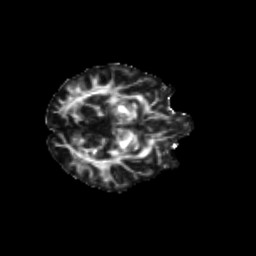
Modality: FA
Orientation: axial
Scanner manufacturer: siemens
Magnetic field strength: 3 T
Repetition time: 9.2 s
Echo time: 0.084 s